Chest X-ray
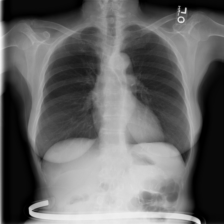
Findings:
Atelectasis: negative
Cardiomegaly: negative
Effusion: negative
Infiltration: negative
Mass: negative
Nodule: negative
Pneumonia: negative
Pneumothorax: negative
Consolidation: negative
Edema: negative
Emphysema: negative
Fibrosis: negative
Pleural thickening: negative
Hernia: negative